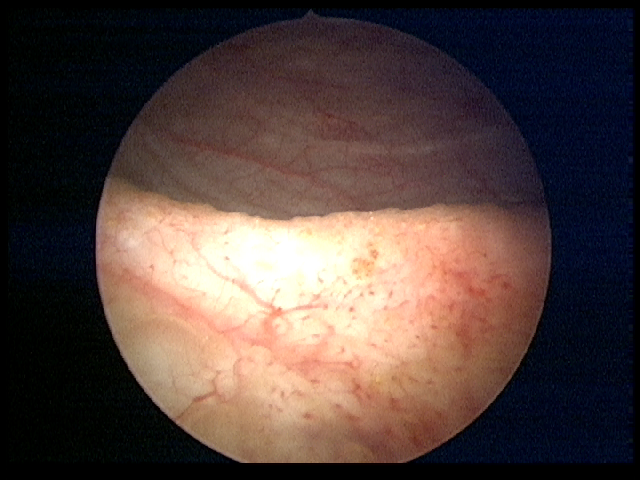
Modality: WLC
Class: Non-malignant
Subclass: CCG
Lesion: L3
Morphology: Non-papillary
Bladder cancer association: No